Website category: university
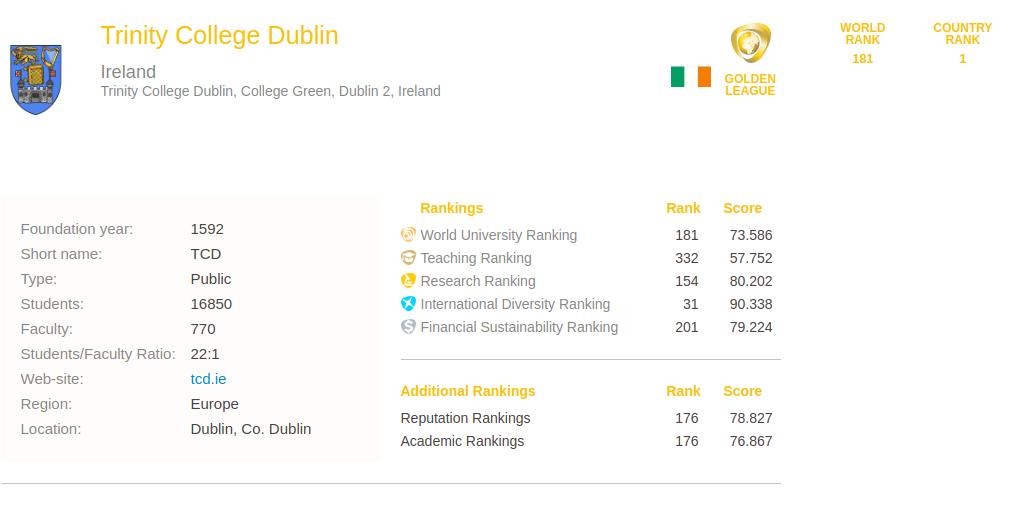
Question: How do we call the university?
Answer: Trinity College Dublin

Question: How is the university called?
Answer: Trinity College Dublin

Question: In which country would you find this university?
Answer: Ireland

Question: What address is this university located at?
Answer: Trinity College Dublin, College Green, Dublin 2, Ireland

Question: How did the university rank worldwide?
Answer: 181

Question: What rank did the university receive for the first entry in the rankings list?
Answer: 181

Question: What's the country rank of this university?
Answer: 1

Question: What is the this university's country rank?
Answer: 1

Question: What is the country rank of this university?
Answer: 1

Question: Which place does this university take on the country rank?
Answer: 1

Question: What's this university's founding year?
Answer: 1592

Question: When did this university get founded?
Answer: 1592

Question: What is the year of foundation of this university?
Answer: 1592

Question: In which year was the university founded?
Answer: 1592

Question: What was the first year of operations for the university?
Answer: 1592

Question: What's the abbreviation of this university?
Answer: TCD

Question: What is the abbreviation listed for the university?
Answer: TCD

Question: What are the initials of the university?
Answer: TCD

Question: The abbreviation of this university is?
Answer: TCD

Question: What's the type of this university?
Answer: Public

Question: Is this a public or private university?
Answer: Public

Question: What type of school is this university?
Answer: Public

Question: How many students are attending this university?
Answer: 16850

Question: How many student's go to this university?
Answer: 16850

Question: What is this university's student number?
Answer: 16850

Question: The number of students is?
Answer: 16850

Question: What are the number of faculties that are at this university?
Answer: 770

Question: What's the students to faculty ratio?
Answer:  22 : 1

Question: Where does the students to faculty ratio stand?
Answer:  22 : 1

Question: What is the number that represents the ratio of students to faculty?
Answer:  22 : 1

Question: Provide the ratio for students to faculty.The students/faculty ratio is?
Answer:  22 : 1

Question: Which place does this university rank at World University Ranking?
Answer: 181

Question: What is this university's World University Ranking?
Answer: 181

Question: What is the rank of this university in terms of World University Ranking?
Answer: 181

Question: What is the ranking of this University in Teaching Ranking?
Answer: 332

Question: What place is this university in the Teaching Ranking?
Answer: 332

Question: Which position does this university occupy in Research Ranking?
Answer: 154

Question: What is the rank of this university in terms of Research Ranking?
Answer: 154

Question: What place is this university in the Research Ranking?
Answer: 154

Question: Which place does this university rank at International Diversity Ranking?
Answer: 31

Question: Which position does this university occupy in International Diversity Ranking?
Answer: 31

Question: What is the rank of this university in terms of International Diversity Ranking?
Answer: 31

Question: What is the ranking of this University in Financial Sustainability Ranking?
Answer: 201

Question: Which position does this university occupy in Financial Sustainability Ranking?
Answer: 201

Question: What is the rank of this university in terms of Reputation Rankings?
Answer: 176

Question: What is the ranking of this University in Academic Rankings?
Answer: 176

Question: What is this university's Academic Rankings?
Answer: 176

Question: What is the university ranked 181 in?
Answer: World University Ranking

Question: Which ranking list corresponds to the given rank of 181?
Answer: World University Ranking

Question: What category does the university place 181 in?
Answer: World University Ranking

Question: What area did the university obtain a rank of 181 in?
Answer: World University Ranking

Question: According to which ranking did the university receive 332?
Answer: Teaching Ranking

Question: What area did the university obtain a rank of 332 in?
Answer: Teaching Ranking

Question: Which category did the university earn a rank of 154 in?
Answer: Research Ranking

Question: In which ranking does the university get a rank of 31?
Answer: International Diversity Ranking

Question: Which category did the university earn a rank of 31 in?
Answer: International Diversity Ranking

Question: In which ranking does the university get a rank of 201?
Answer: Financial Sustainability Ranking

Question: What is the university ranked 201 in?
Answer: Financial Sustainability Ranking

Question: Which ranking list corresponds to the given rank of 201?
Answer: Financial Sustainability Ranking

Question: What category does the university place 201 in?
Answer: Financial Sustainability Ranking

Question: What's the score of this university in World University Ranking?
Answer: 73.586

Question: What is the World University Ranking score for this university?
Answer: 73.586

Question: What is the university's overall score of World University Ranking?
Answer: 73.586

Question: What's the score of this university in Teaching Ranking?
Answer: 57.752